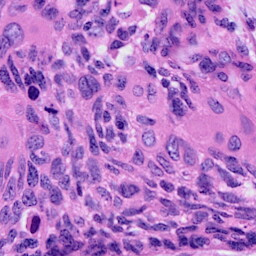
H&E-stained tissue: Cervix